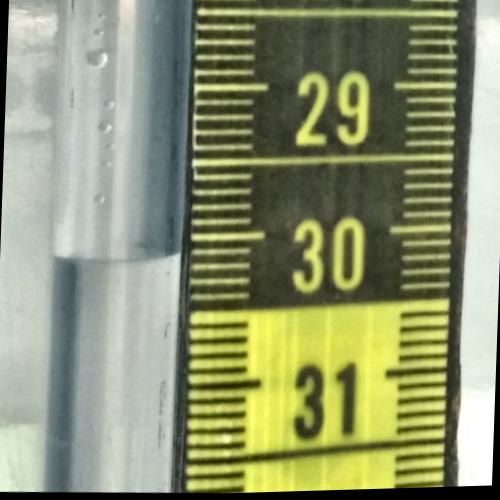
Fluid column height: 30.1 cm